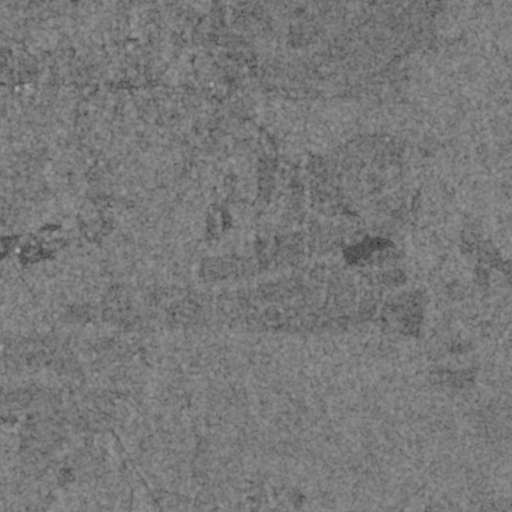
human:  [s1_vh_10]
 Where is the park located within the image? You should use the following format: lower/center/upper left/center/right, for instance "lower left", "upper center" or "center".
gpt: The park is located in the upper center of the image.
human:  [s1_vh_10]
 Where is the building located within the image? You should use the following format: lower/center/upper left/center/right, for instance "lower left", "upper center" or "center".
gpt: The building is located in the upper left of the image.
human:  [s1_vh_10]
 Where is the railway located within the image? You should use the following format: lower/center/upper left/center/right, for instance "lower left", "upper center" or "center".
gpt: The railway is located in the left of the image.
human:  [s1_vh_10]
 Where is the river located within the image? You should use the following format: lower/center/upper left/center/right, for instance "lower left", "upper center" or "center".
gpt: The river is located in the upper right of the image.
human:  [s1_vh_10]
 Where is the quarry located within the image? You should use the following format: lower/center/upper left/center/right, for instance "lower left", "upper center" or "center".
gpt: There is no quarry in the image.

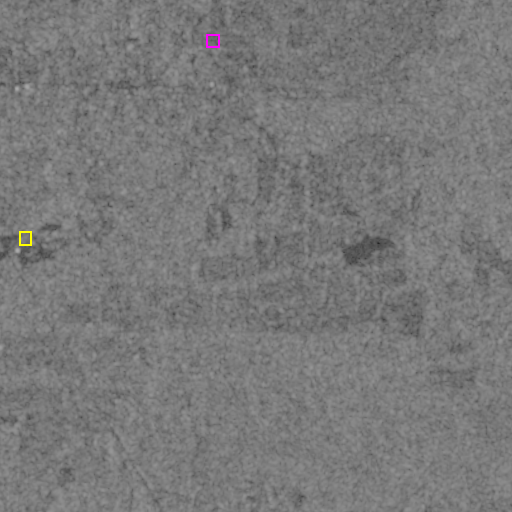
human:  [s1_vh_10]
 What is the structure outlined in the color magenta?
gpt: The structure outlined in magenta is a park.
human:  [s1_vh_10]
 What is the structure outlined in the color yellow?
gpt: The structure outlined in yellow is a building.
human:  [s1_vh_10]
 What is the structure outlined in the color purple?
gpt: There is no purple outline.